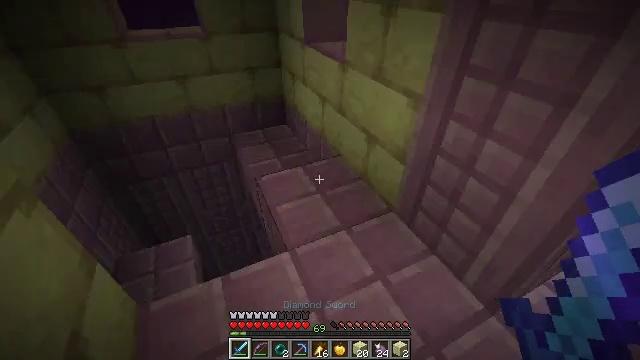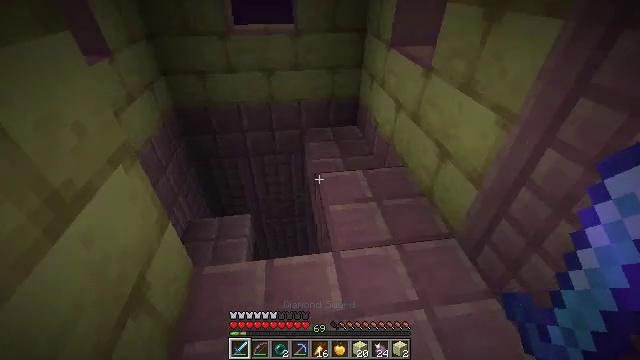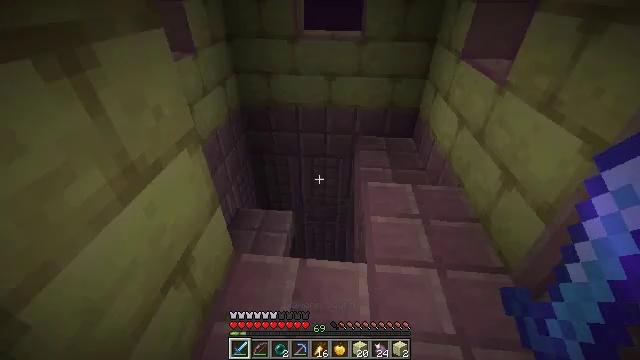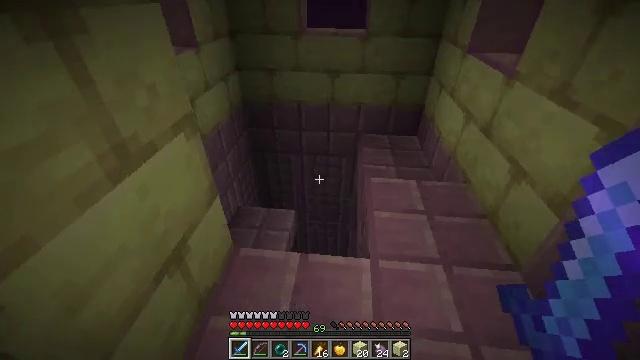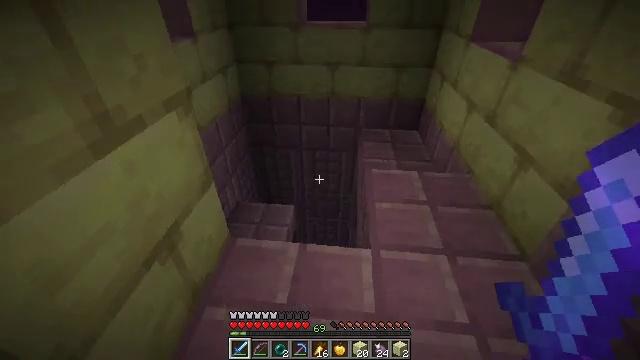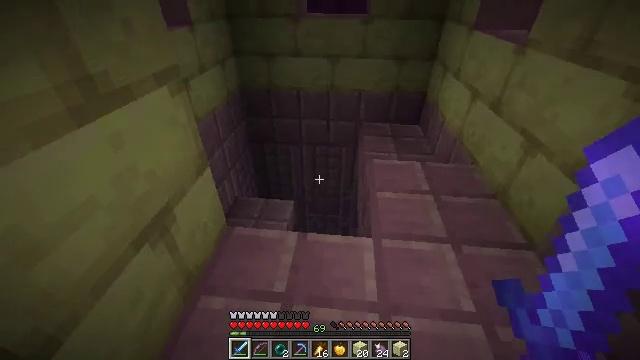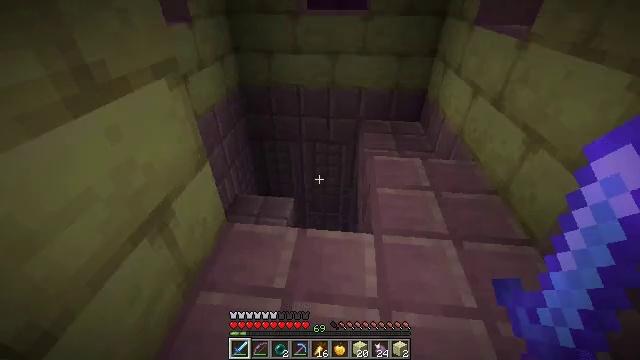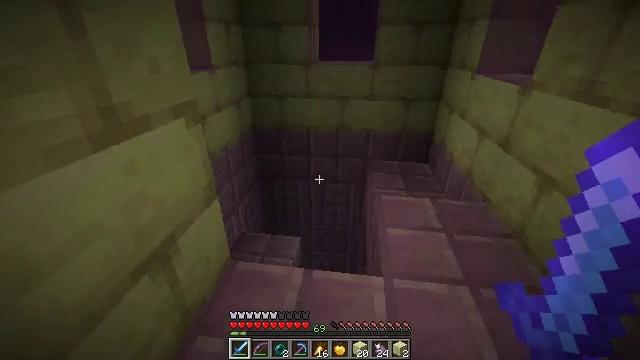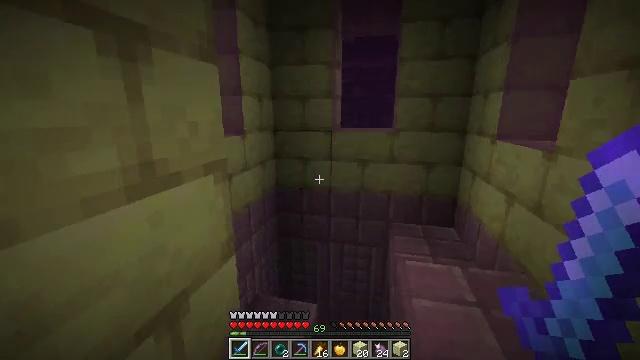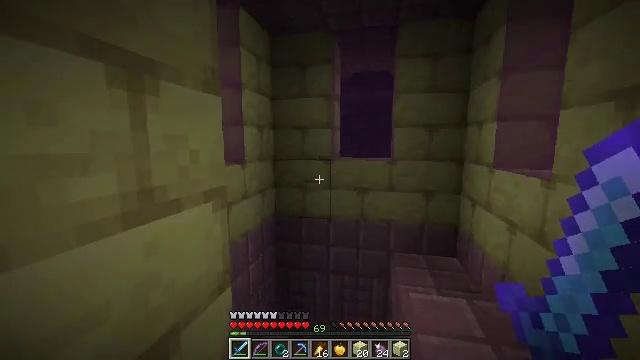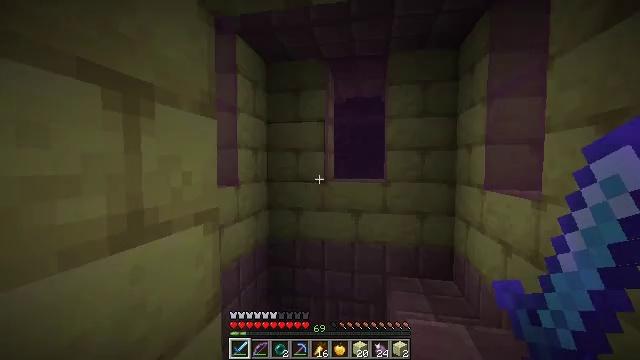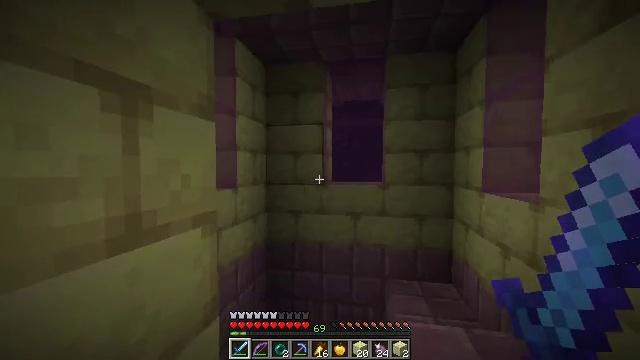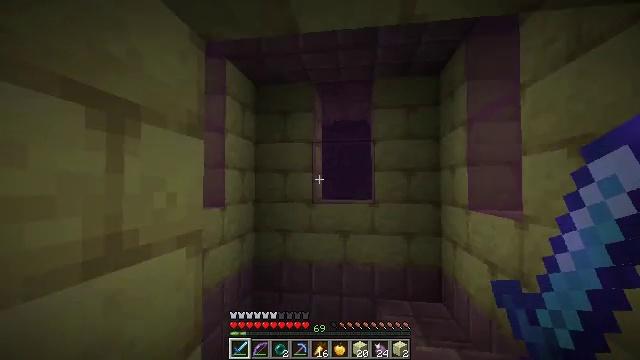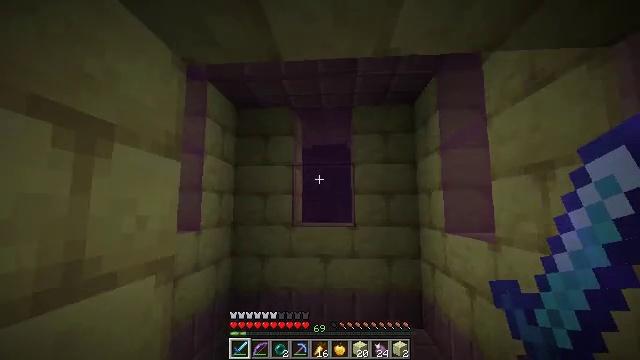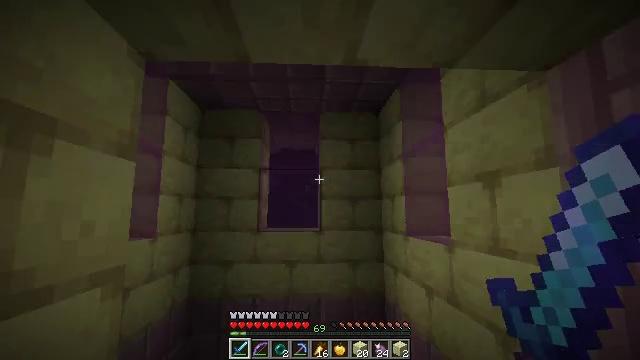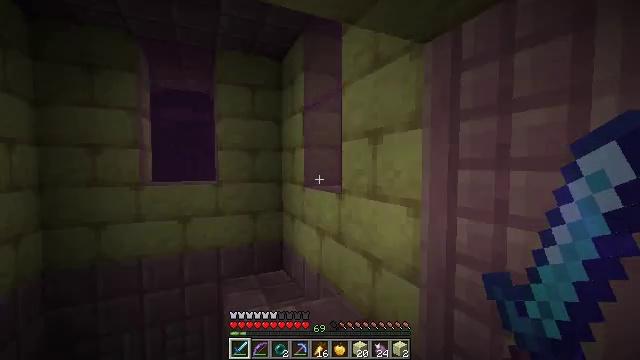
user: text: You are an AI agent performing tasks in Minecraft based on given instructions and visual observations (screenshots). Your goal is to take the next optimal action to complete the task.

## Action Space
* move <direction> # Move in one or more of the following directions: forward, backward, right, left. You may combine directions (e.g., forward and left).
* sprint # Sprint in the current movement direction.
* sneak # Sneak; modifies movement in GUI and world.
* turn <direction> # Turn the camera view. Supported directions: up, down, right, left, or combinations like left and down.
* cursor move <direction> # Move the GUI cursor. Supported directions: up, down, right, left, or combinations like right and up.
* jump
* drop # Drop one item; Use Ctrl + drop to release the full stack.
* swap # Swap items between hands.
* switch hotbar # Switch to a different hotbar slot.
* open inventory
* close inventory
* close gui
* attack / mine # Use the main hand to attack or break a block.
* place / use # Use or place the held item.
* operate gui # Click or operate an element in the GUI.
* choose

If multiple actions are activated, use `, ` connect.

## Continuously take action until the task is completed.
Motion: motion action
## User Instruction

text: Mine the end rod.
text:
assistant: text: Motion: turn left
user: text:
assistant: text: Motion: sneak, turn left and up
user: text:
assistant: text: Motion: sneak
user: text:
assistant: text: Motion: sneak
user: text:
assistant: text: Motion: sneak
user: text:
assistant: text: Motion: sneak
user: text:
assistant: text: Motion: sneak, turn left and up
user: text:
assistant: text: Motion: sneak, turn left and up
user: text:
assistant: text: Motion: sneak, turn up
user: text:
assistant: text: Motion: sneak, turn right and up
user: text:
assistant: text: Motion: sneak
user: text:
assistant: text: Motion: sneak, turn right and up
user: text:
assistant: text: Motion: sneak, turn right and up
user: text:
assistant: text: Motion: sneak, turn right and up
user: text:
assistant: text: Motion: sneak, turn right and down
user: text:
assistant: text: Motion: sneak, turn right and down
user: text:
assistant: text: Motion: sneak, turn right and down
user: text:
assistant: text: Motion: sneak, turn right and down
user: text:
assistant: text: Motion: move forward, sneak
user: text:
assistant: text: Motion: move forward, sneak
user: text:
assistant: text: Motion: move forward, sneak
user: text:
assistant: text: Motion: move forward, sneak, turn down
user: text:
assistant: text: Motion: move forward, sneak, turn right and down
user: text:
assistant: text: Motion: move forward, sneak, turn right and down
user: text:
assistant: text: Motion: move forward, sneak, turn right and down
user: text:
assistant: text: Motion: move forward, sneak
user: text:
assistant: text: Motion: move forward, sneak
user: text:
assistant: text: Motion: sneak
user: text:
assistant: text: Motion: sneak
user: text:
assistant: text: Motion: sneak